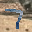
Label: 7